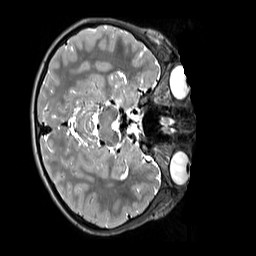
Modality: T2w
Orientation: axial
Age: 10
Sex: male
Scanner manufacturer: siemens
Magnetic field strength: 3 T
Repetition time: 3.2 s
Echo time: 0.408 s